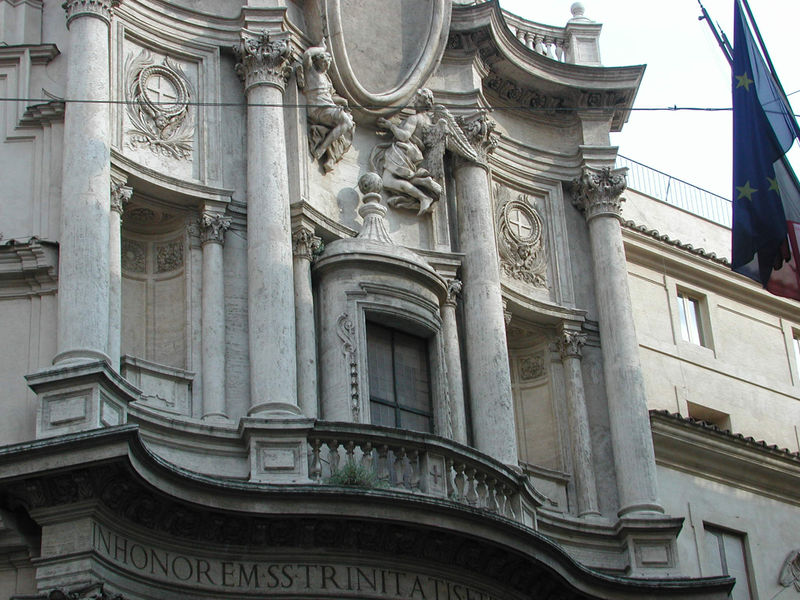
Titel: S. Carlo alle Quattro Fontane in Rom
Künstler: Francesco Borromini
Standort: Rom, S. Carlo alle Quattro Fontane (EU - I - Latium)
Schlagwörter: blau, grün, blume, fenster, säule, säulen, gebäude, haus, barock, rund, engel, balkon, fassade, fahne, flagge, inschrift, kreuz, balustrade, sterne, lorbeer, gesims, kreuze, altan, unkraut, europa, bauwerk, palais, fenstern, söller, haus fassade, eu, bildelement, balkon#